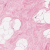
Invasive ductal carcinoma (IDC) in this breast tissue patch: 0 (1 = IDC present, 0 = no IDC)